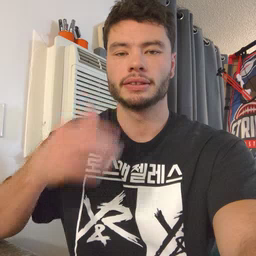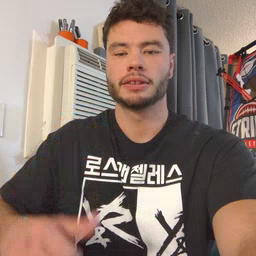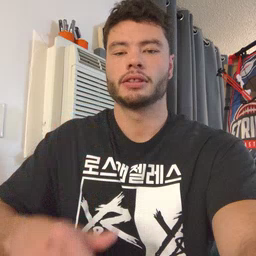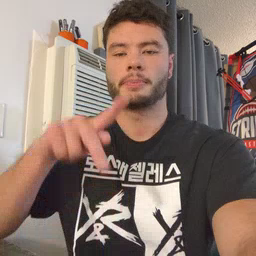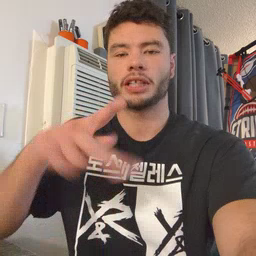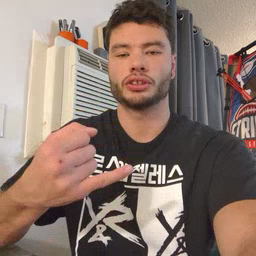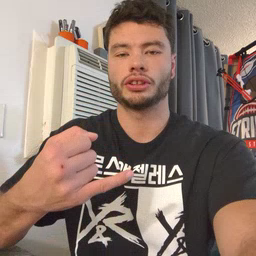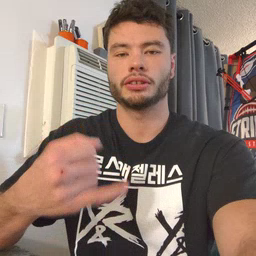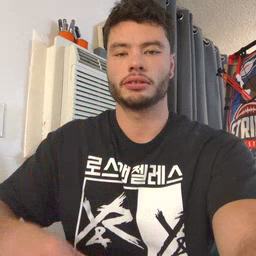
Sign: pajamas